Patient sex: M
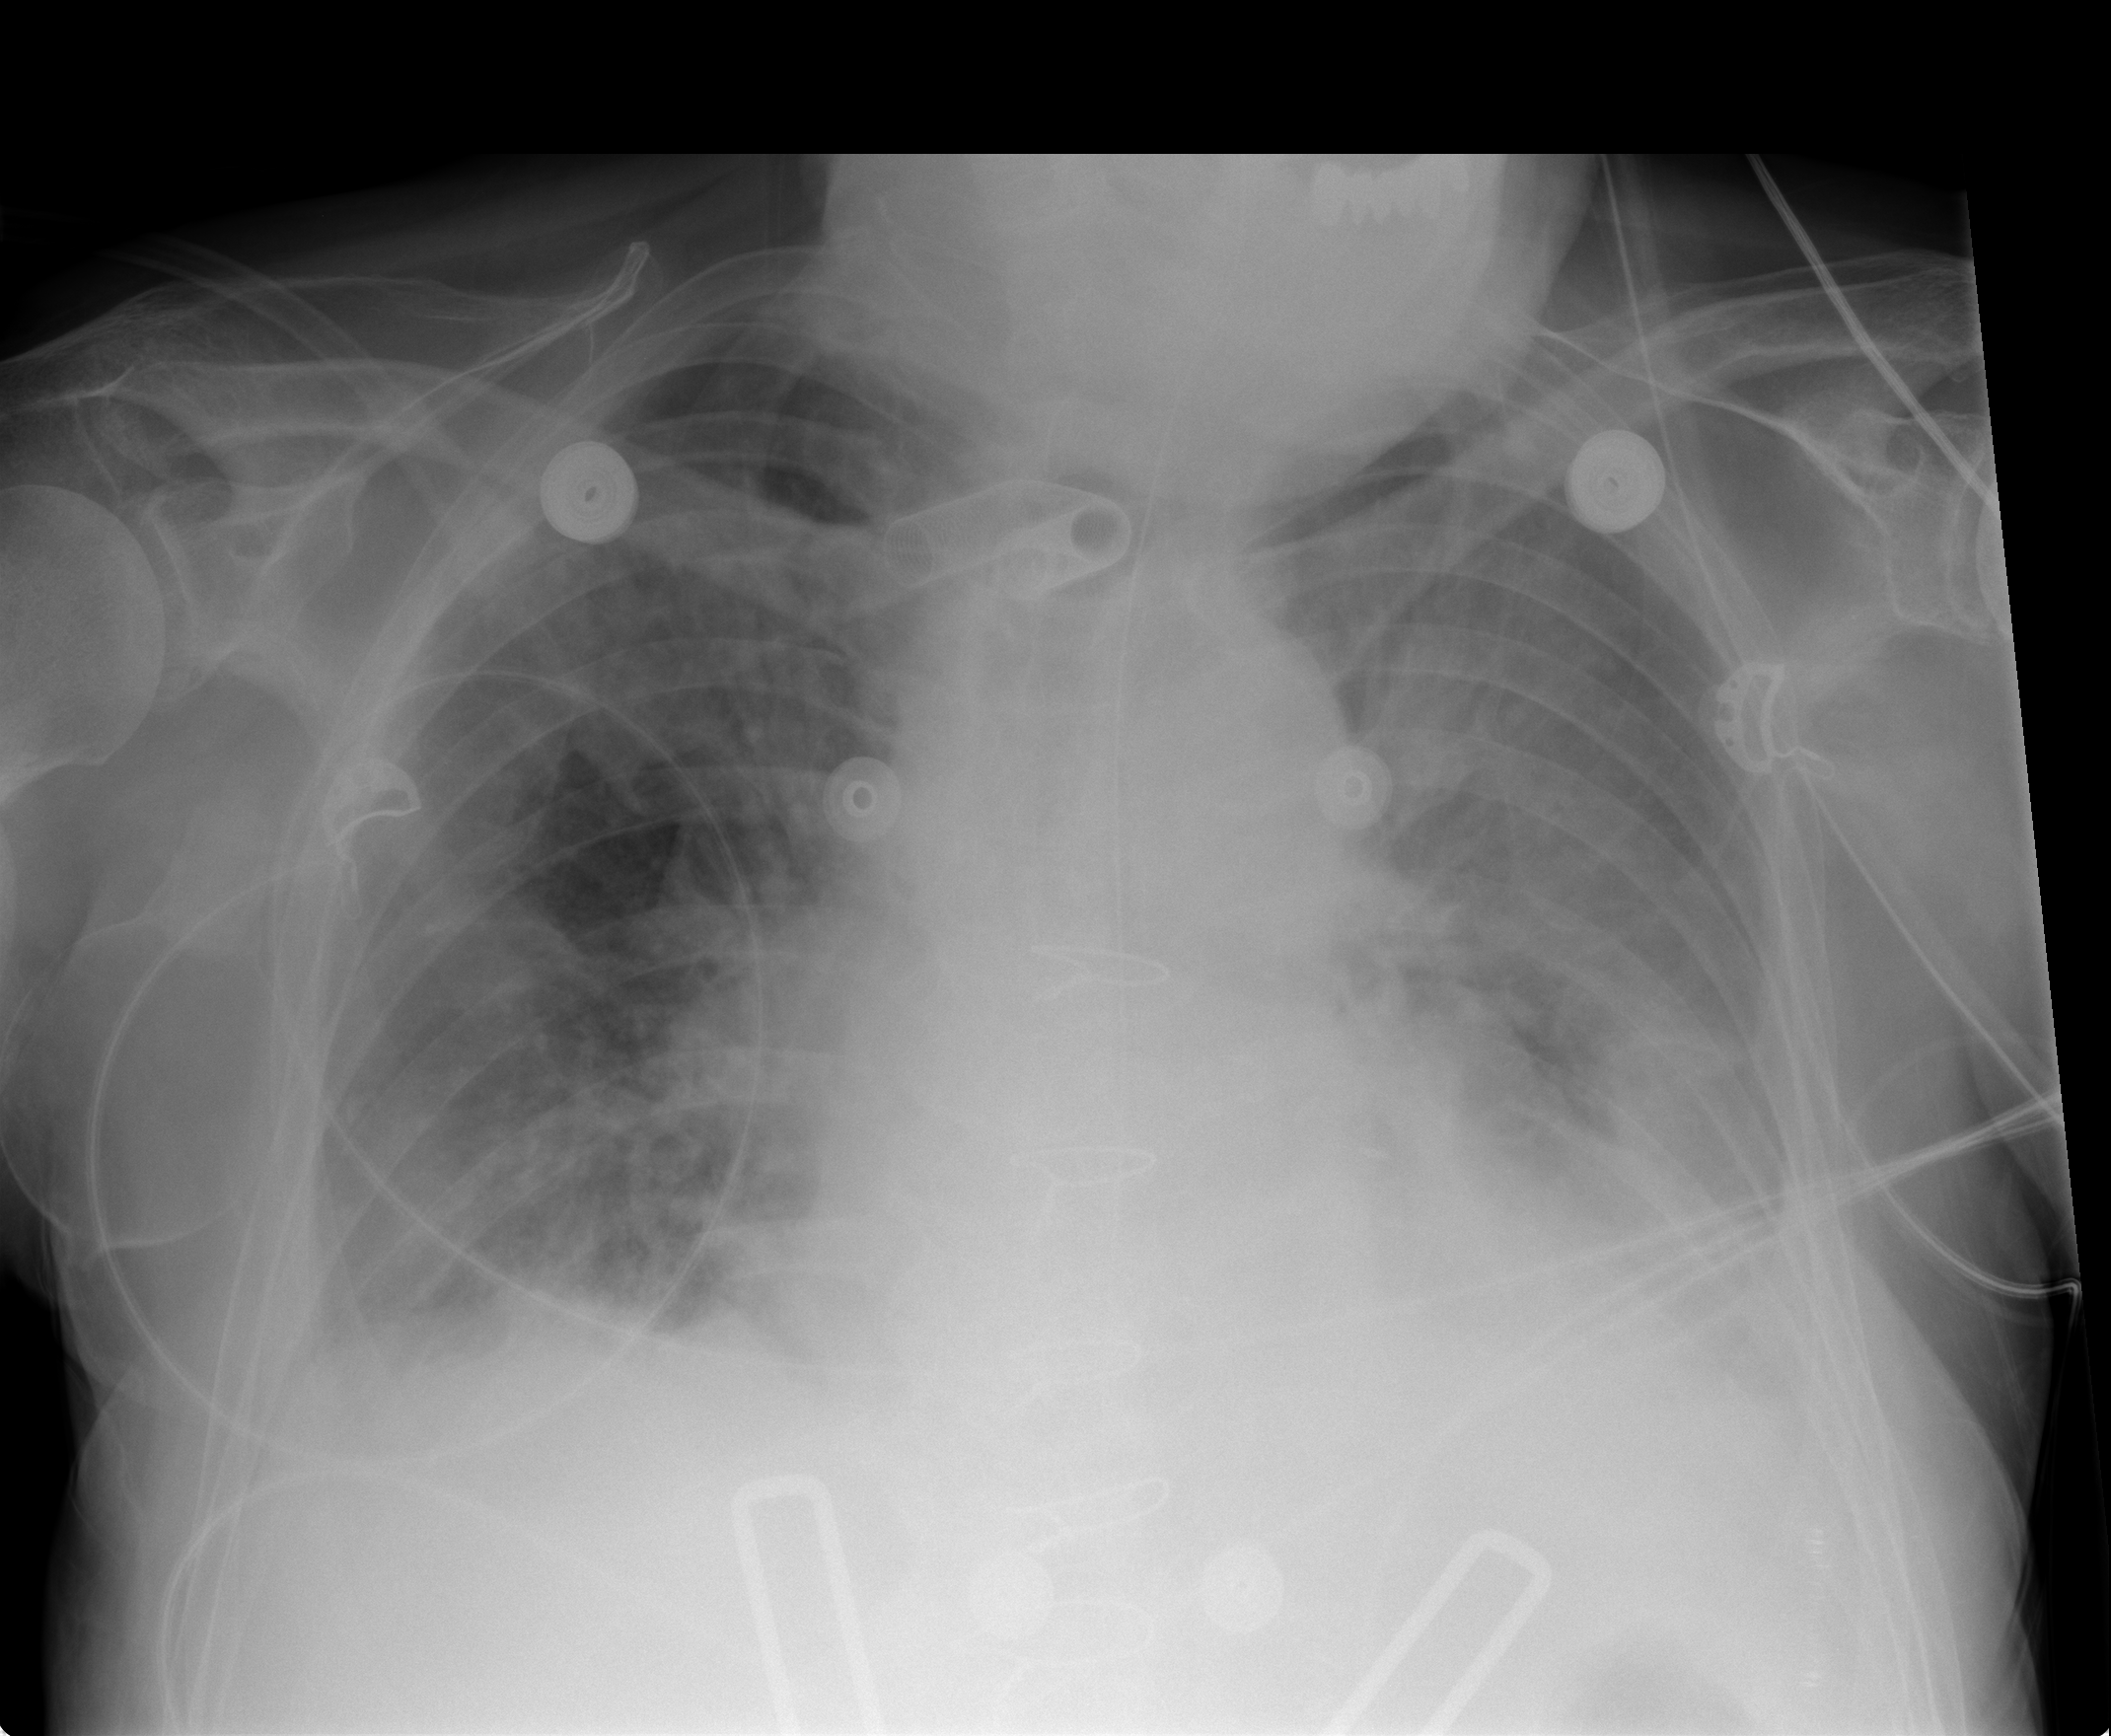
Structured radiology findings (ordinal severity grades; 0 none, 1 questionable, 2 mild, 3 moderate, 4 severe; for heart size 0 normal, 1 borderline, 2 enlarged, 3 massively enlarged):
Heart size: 2
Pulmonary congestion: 2
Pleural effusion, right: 2
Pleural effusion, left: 2
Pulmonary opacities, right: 1
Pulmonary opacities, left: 2
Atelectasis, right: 1
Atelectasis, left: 2